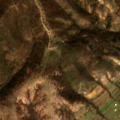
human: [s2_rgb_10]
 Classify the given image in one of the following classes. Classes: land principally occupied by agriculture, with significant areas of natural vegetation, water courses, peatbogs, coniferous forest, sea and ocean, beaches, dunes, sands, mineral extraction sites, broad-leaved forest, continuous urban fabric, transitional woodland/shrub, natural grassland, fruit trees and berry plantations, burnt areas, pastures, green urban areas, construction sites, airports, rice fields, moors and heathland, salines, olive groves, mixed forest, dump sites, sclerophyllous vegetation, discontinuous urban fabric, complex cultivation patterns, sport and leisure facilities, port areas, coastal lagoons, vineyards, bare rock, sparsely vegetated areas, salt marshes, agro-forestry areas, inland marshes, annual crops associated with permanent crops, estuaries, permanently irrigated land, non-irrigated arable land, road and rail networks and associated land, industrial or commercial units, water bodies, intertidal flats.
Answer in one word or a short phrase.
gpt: pastures, complex cultivation patterns, land principally occupied by agriculture, with significant areas of natural vegetation, coniferous forest, transitional woodland/shrub